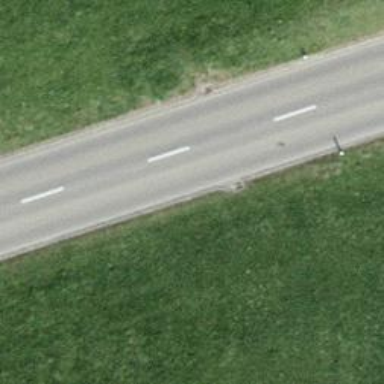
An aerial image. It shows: Tertiary road.